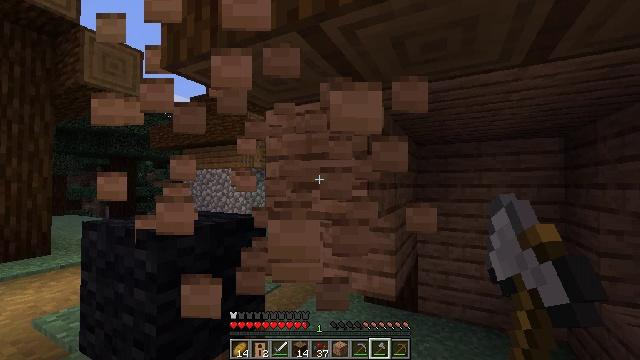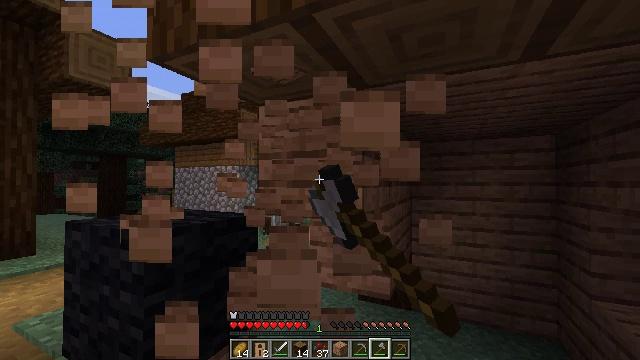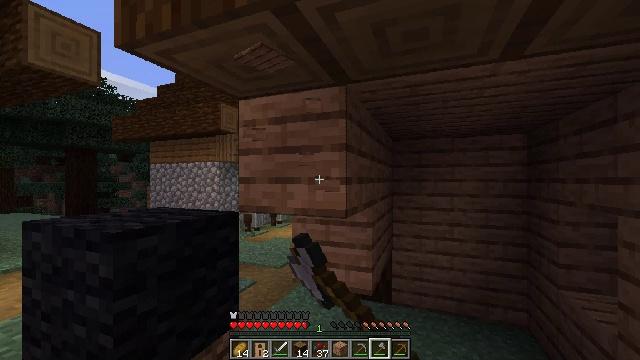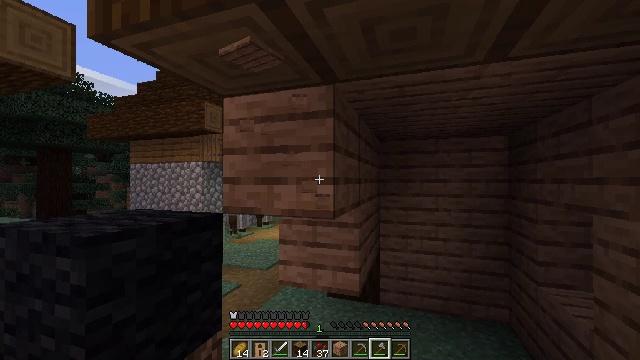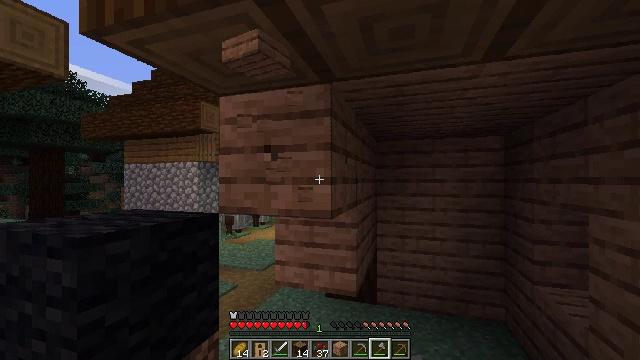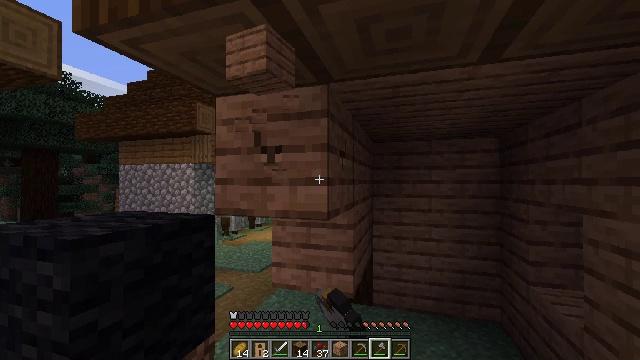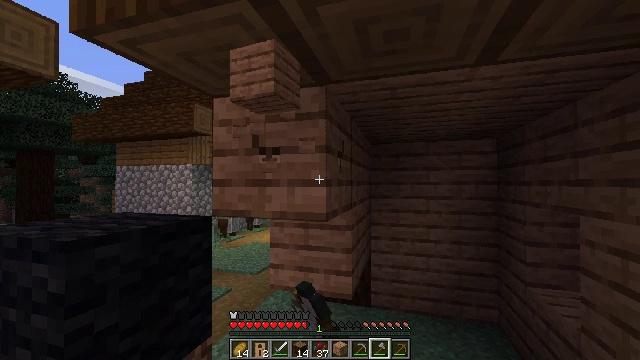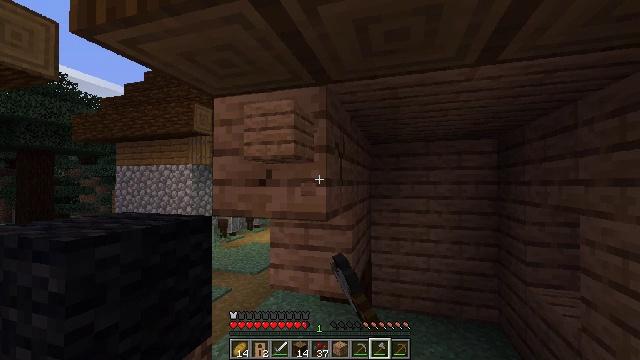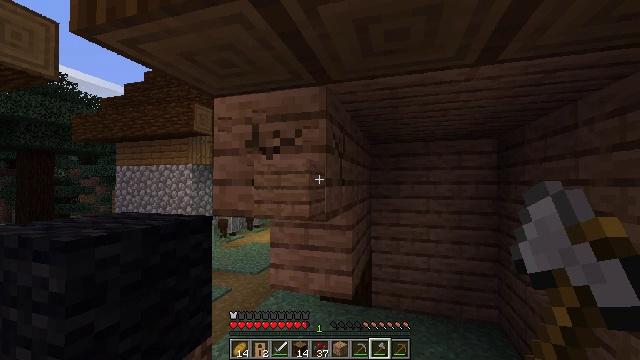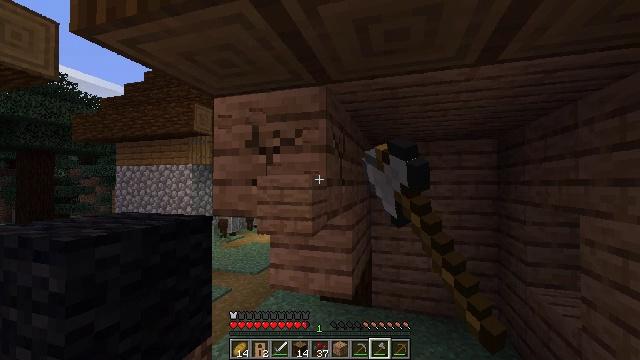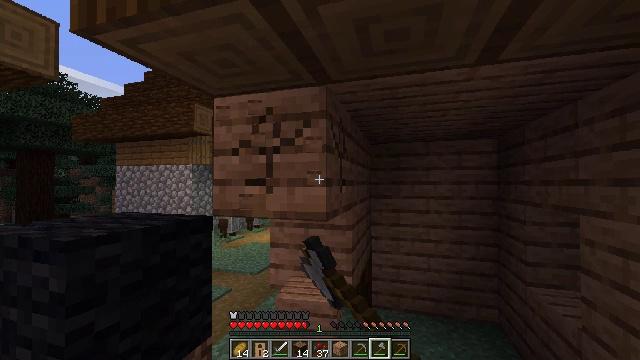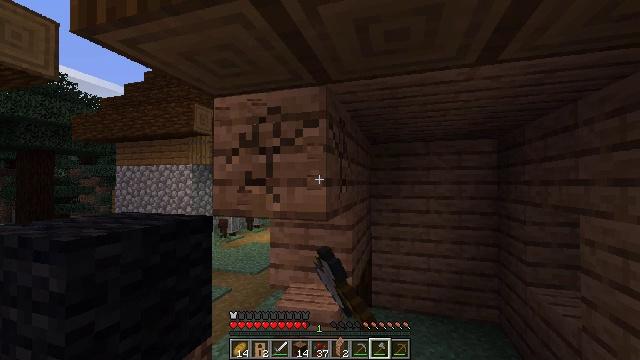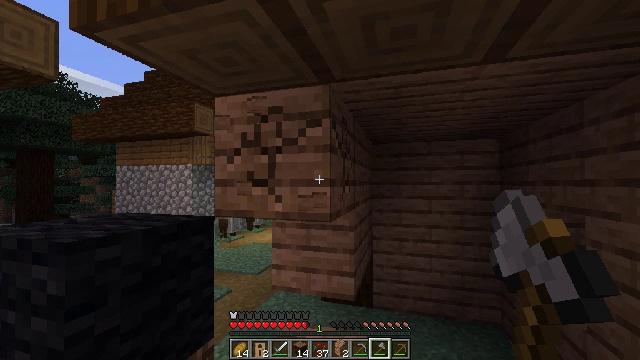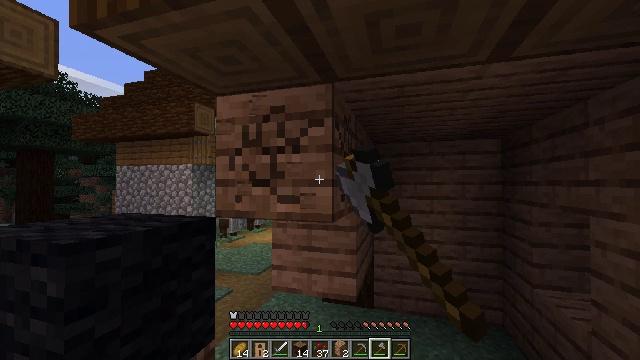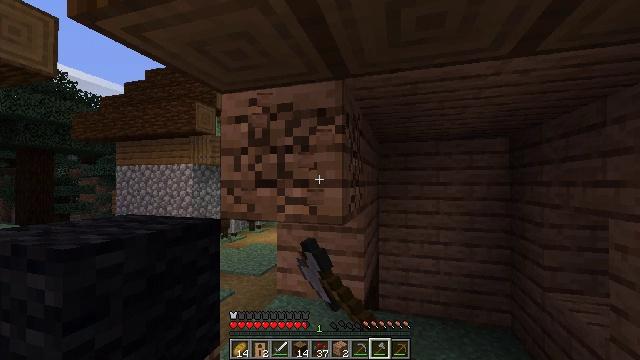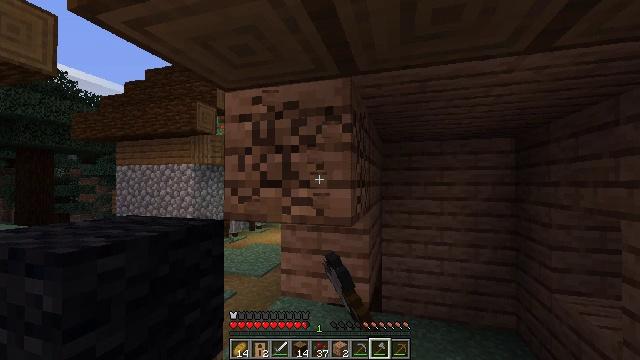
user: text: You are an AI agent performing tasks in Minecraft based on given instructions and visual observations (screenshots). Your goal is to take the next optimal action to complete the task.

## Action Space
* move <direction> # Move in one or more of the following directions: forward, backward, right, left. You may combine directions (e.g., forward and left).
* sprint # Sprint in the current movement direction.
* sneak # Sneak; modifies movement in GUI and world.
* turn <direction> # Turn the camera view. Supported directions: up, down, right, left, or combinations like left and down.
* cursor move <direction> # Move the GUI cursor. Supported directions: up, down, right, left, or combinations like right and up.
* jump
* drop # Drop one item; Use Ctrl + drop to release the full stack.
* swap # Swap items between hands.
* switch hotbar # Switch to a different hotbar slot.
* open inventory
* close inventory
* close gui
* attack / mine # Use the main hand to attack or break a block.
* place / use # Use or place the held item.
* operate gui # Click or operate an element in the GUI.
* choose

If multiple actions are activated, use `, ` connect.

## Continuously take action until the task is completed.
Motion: motion action
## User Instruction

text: Mine jungle planks from a structure.
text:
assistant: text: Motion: move forward, sneak, turn right, attack / mine
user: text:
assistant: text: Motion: sneak, turn right, attack / mine
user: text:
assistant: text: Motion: sneak, turn right, attack / mine
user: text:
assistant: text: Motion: sneak, attack / mine
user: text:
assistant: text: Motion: sneak, attack / mine
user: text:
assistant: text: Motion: sneak, attack / mine
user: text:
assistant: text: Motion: sneak, attack / mine
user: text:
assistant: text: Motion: sneak, attack / mine
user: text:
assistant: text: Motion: sneak, attack / mine
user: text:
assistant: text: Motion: sneak, attack / mine
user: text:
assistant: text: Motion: sneak, attack / mine
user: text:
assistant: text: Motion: move forward and move left, sneak, attack / mine
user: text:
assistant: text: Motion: move forward and move left, sneak, attack / mine
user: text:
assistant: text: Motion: move forward and move left, sneak, attack / mine
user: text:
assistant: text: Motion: move forward and move left, sneak, attack / mine
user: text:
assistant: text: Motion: move forward and move left, sneak, turn right, attack / mine
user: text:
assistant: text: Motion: move forward, sneak, turn right, attack / mine
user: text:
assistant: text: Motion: move forward, sneak, turn right, attack / mine
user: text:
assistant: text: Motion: sneak, attack / mine
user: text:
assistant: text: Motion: sneak, attack / mine
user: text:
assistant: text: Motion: sneak, attack / mine
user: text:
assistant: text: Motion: sneak, attack / mine
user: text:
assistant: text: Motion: move forward, sneak, attack / mine
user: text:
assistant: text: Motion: move forward and move left, sneak, attack / mine
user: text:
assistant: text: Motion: move forward and move left, sneak, attack / mine
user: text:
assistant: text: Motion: move forward, sneak, attack / mine
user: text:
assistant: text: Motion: move forward, sneak, attack / mine
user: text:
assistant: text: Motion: move forward, sneak, attack / mine
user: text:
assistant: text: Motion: move forward, sneak, attack / mine
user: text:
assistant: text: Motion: move forward, sneak, attack / mine